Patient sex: M
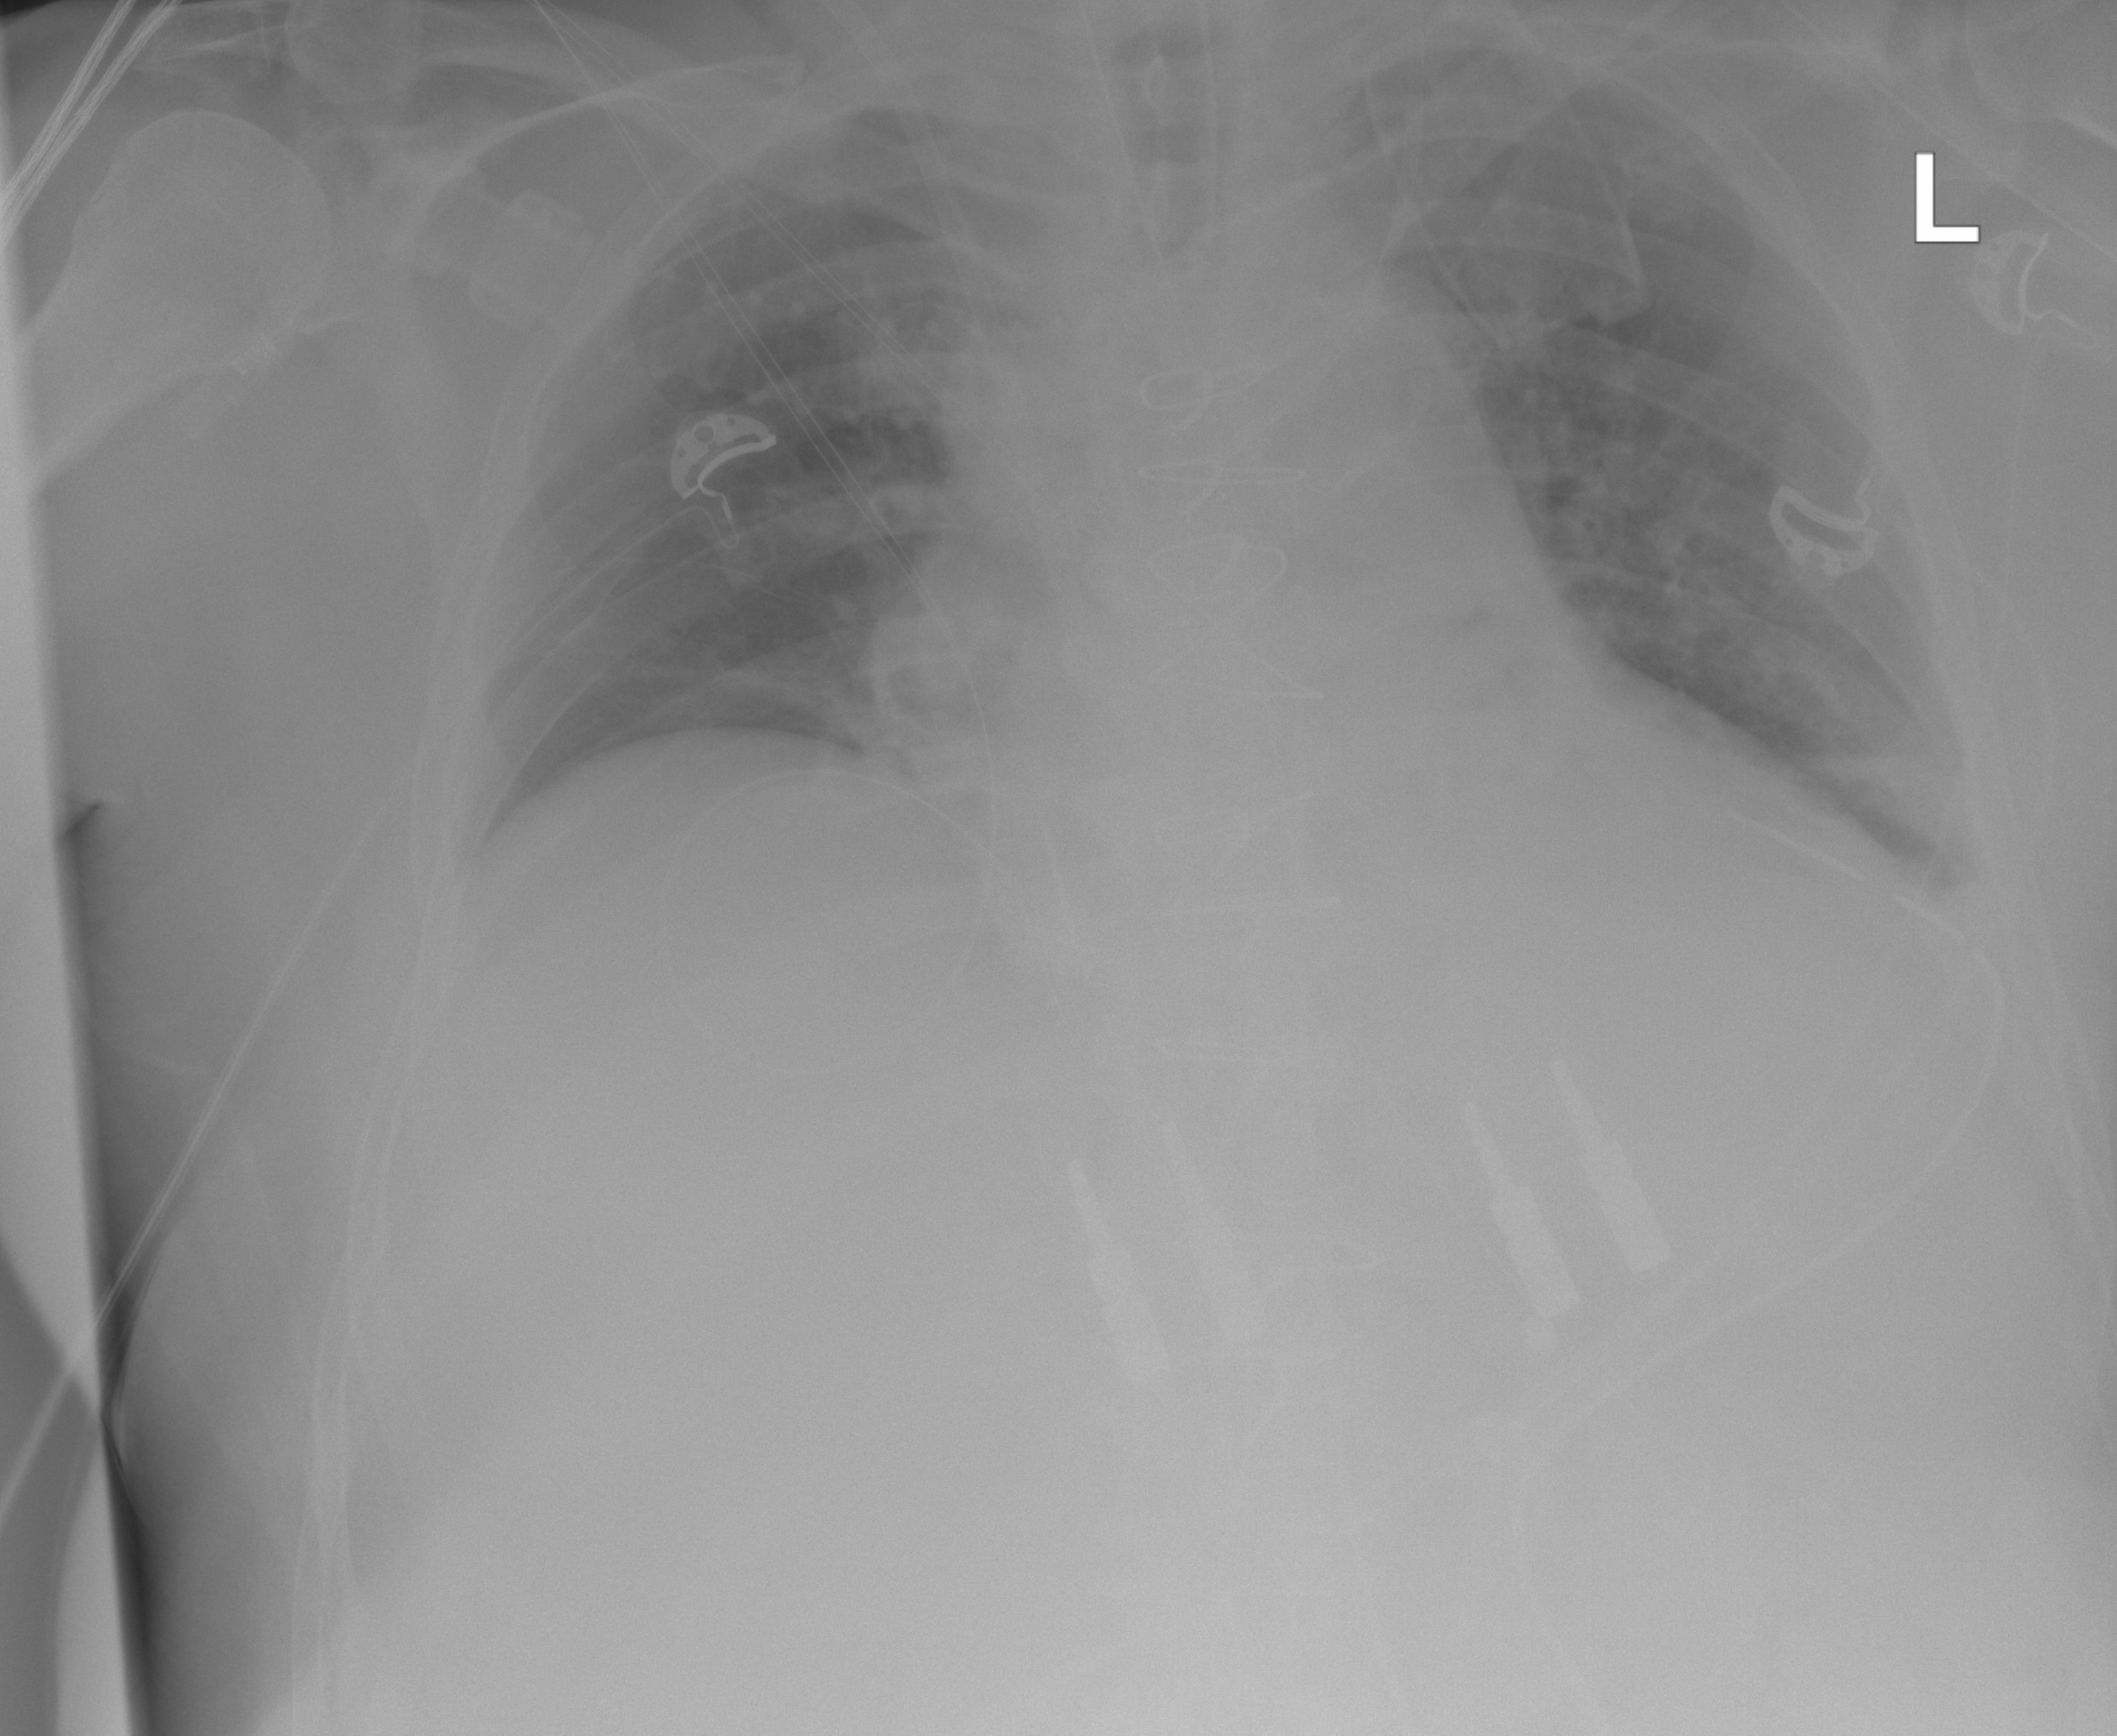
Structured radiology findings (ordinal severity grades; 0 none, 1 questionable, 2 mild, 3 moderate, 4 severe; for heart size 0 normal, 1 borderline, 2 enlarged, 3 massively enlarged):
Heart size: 0
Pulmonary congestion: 0
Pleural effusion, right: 0
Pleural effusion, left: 0
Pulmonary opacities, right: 0
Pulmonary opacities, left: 0
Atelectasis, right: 1
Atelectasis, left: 1